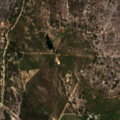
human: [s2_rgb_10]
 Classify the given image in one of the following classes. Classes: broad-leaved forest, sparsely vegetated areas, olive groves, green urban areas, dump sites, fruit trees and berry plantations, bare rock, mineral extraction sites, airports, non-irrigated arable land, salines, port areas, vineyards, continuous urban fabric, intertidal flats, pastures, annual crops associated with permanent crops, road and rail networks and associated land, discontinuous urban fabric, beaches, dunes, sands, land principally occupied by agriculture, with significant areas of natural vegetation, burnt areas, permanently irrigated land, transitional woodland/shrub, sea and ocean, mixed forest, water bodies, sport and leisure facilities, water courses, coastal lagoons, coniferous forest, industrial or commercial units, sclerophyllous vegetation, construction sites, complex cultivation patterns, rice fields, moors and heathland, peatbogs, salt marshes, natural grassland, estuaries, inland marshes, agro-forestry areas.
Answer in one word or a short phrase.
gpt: continuous urban fabric